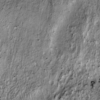
Label: not_dusty